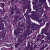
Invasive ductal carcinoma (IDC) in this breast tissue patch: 1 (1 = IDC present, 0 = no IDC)